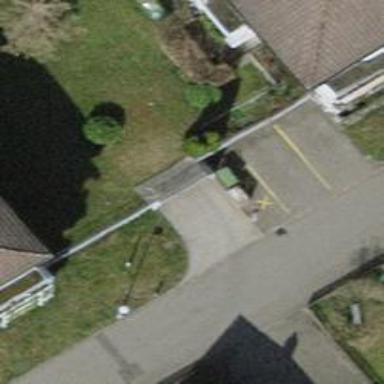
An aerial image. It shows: Parking entrance.